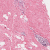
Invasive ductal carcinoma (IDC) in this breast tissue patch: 0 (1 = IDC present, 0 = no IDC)